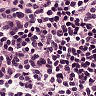
Metastatic tissue present: no